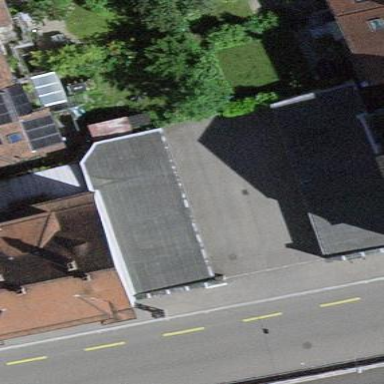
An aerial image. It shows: Group of garages.